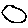
Label: moon